Interaction volume radius: 10 \u00c5
Interaction volume height: 25 \u00c5
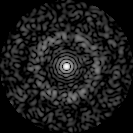
Disorder parameter: 0.8197